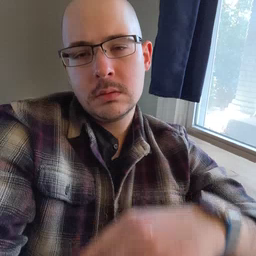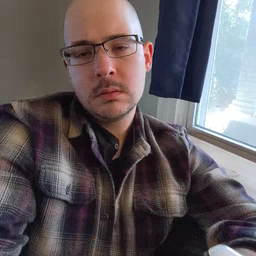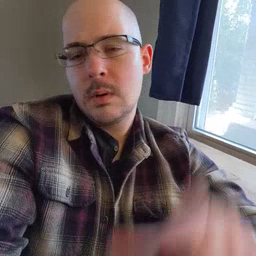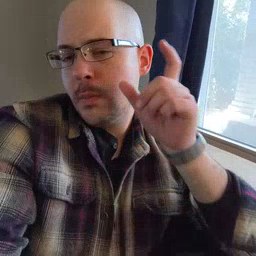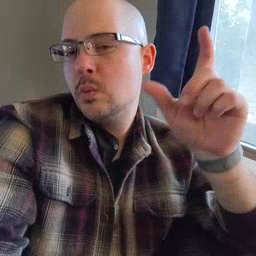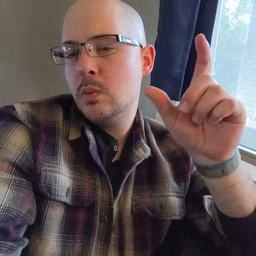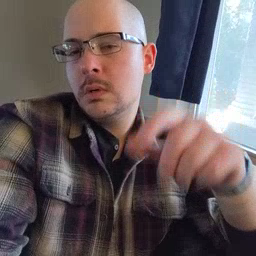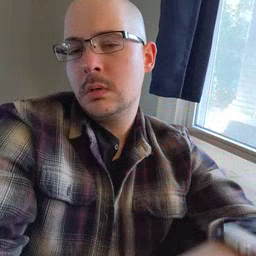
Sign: moon